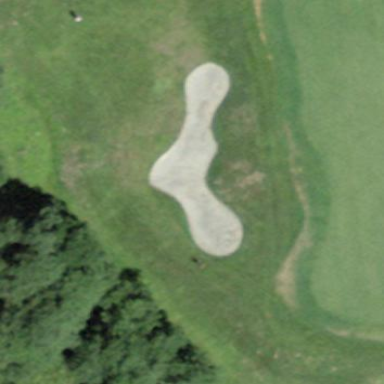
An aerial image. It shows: Sandy area is golf bunker.